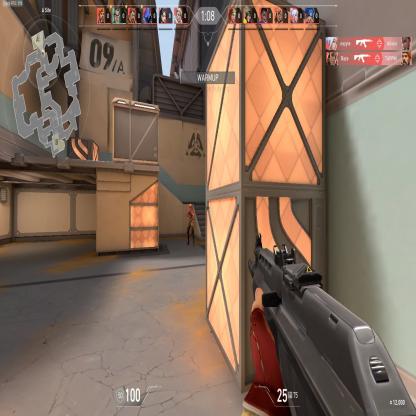
Label: enemy